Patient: sex F, age 32
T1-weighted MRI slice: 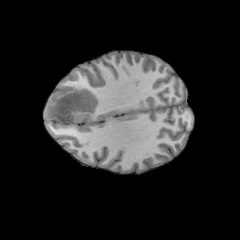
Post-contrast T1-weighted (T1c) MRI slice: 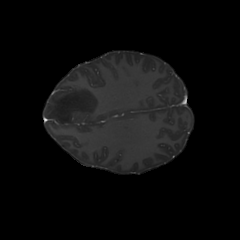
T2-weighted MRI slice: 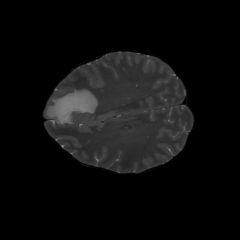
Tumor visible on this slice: yes
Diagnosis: Astrocytoma, IDH-mutant
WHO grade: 3